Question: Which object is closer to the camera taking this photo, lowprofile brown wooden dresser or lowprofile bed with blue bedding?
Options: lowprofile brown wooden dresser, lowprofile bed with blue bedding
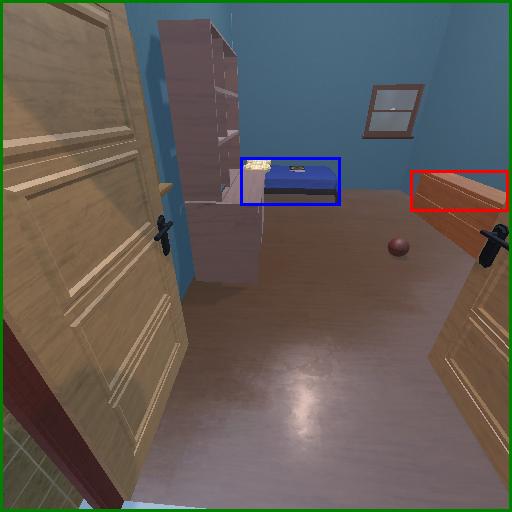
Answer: lowprofile brown wooden dresser